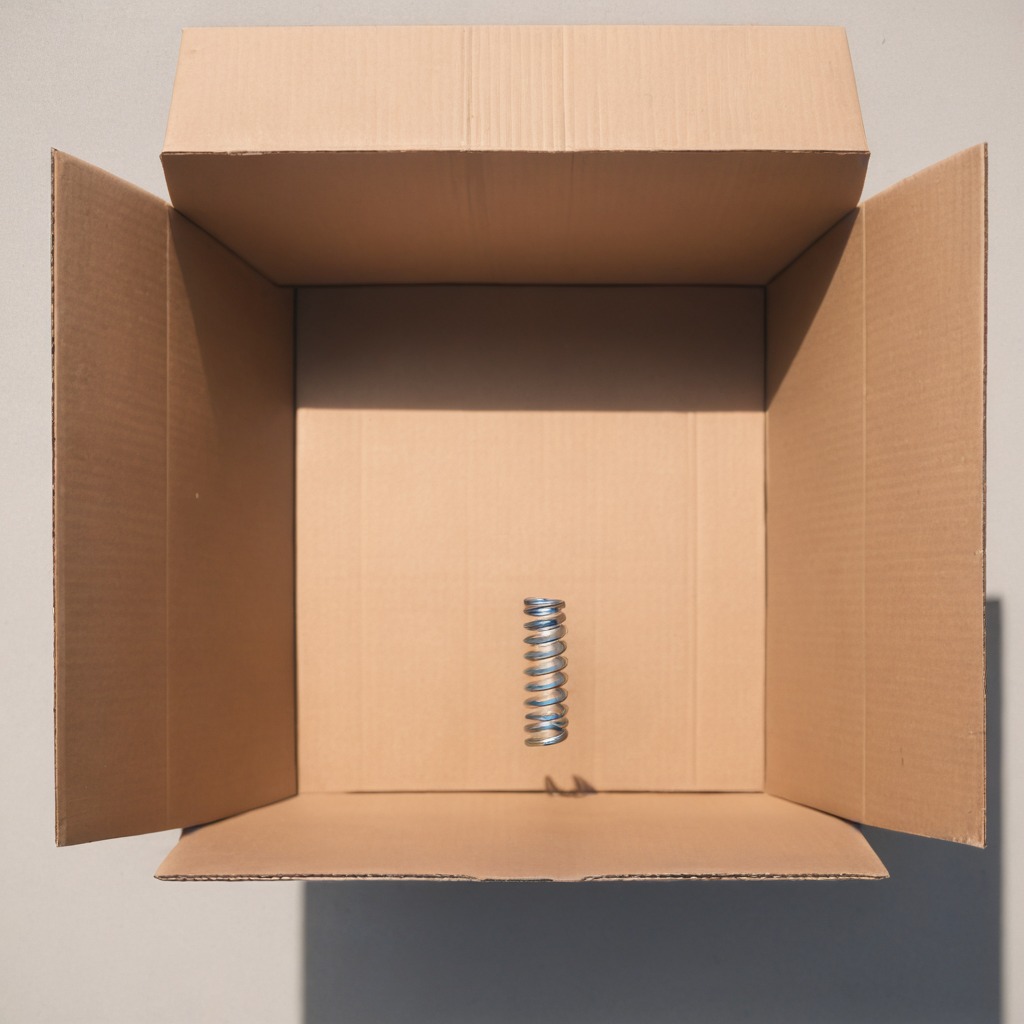
A coiled metal spring is lying on a clean dry cardboard box surface in an outdoor workshop during daytime bright natural light soft shadows slightly creased but